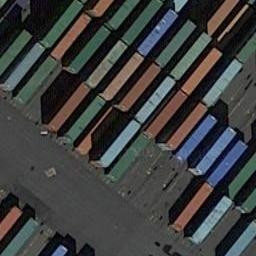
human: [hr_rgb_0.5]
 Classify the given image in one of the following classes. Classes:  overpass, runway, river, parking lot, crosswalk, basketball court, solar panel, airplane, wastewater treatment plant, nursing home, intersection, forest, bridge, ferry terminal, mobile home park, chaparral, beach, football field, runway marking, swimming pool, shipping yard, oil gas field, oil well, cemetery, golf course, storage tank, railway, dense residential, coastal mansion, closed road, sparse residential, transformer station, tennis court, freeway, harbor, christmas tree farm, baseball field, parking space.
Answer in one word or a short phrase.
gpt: shipping yard